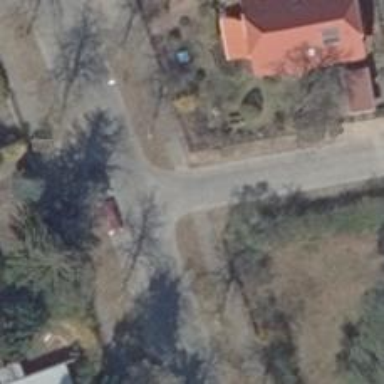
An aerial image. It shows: Residential road.